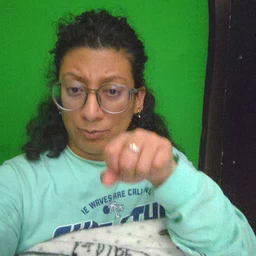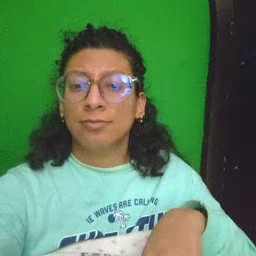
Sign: grandma